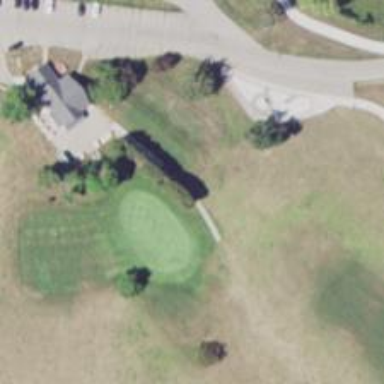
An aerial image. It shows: Path for both roads and golfers.